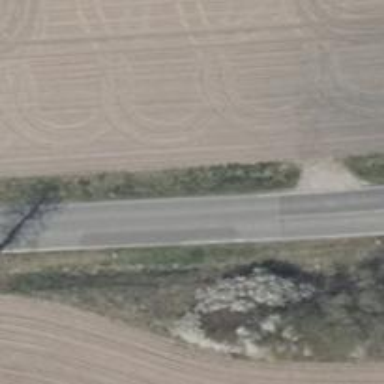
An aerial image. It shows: Asphalt road classified as tertiary.